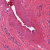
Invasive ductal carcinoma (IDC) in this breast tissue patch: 0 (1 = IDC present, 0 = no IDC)